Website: bh-photo
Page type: review-order
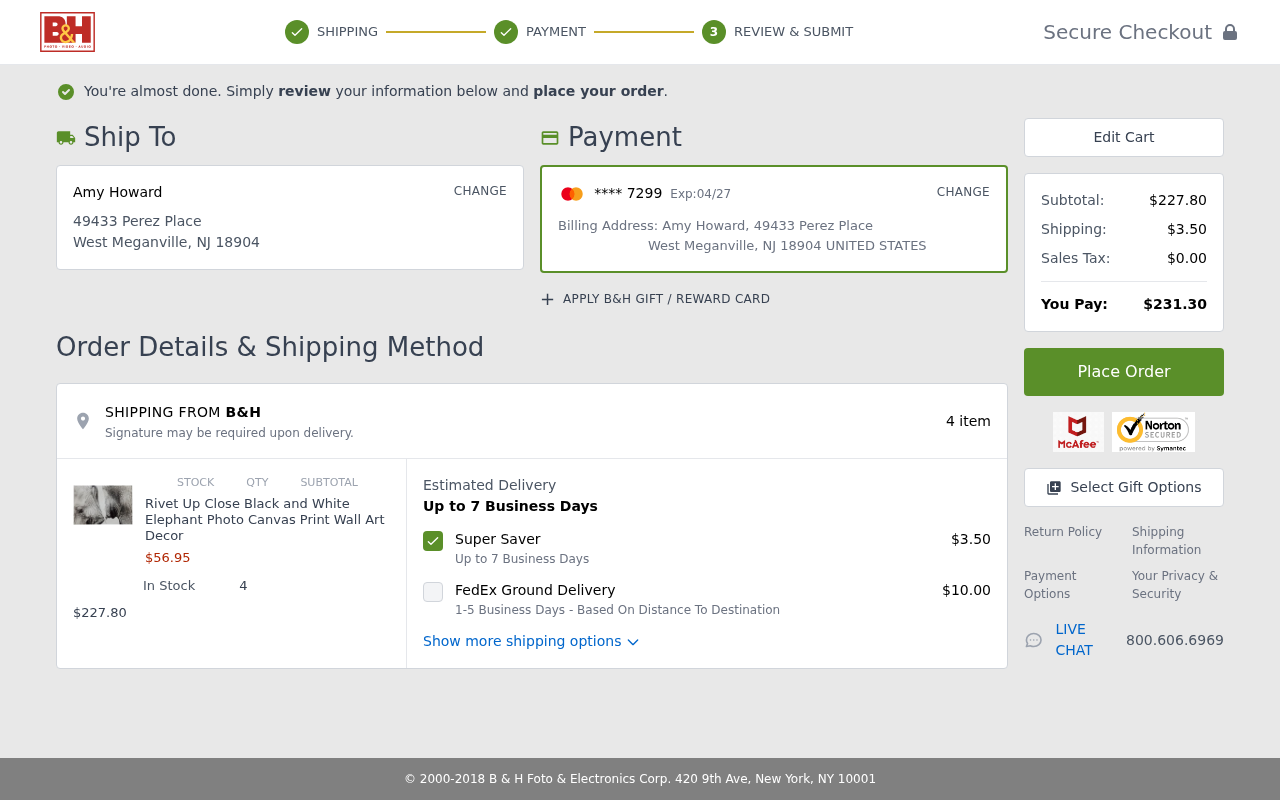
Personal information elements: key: PII_CARD_EXPIRY
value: Exp:04/27
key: PII_CARD_LAST4
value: **** 7299
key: PII_CITY_STATE_ZIP
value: West Meganville, NJ 18904
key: PII_COUNTRY
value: UNITED STATES
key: PII_FULLNAME
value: Amy Howard
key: PII_FULLNAME2
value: Amy Howard
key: PII_STREET
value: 49433 Perez Place
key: PII_STREET2
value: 49433 Perez Place
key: PII_CITY_STATE_ZIP2
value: West Meganville, NJ 18904
Product elements: key: PRODUCT1_NAME
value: Rivet Up Close Black and White Elephant Photo Canvas Print Wall Art Decor
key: PRODUCT1_PRICE
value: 56.95
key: PRODUCT1_QUANTITY
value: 4
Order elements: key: ORDER_NUM_ITEMS
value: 4 item
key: ORDER_SUBTOTAL
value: $227.80
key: ORDER_SHIPPING_COST
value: $3.50
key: ORDER_SHIPPING_ALT
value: $10.00
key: ORDER_SUBTOTAL2
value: $227.80
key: ORDER_SHIPPING_COST2
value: $3.50
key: ORDER_TAX
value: $0.00
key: ORDER_TOTAL
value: $231.30